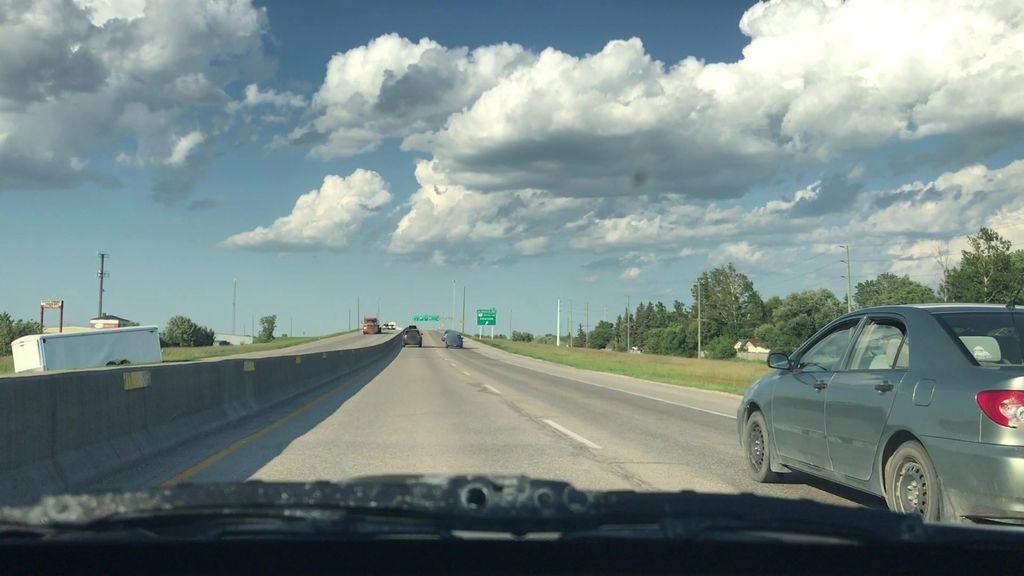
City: winnipeg